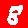
Digit: 8